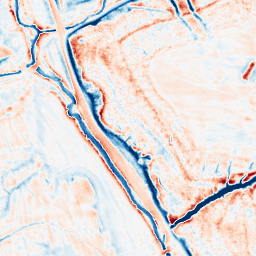
Category: edge_preserving
Decomposition family: anisotropic_diffusion
Decomposition parameters: iterations: 50
kappa: 100
gamma: 0.15
Upsampling method: sinc_blackman
Upsampling parameters: scale: 2
kernel_size: 8
Upsampling scale: 2